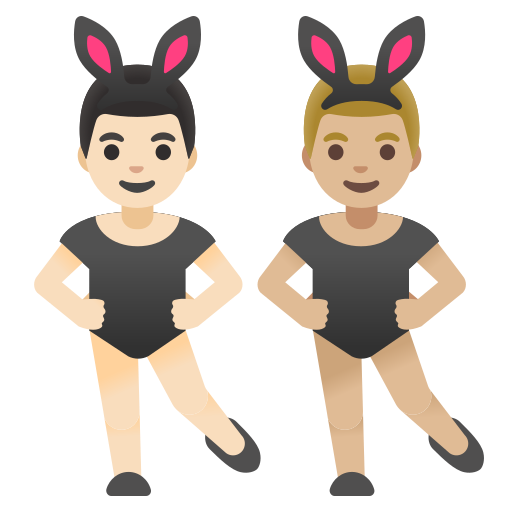
Emoji: 👨🏻‍🐰‍👨🏼